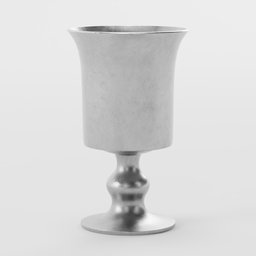
Label: decoration